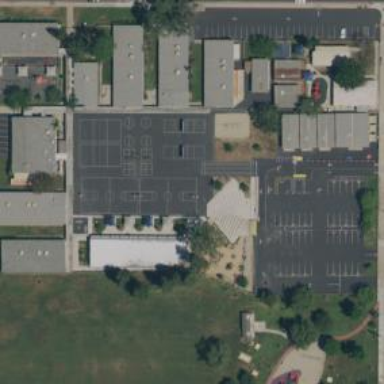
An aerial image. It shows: Asphalt schoolyard for leisure land.